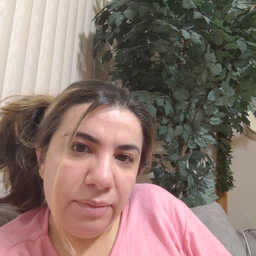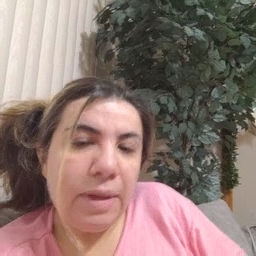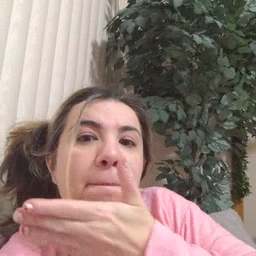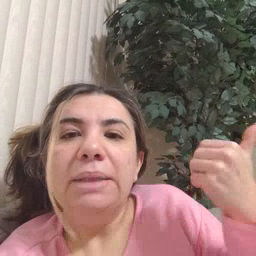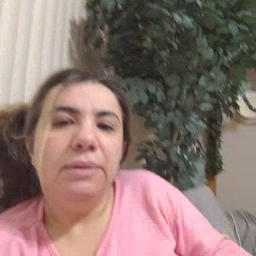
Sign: better